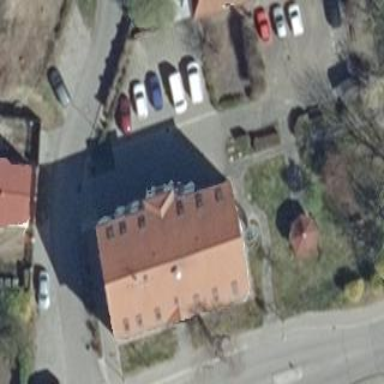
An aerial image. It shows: Building.